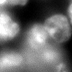
Tissue sample: colon
Magnification: 2.5x
Cell type: T cells
Senescence state: normal